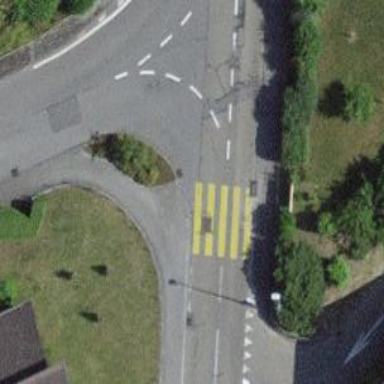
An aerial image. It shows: Uncontrolled zebra crossing with zebra markings.